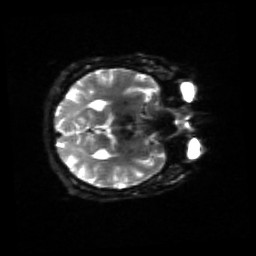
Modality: sbref
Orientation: axial
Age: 60
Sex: male
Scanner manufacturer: siemens
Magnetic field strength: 3 T
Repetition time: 4.71 s
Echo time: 0.0906 s